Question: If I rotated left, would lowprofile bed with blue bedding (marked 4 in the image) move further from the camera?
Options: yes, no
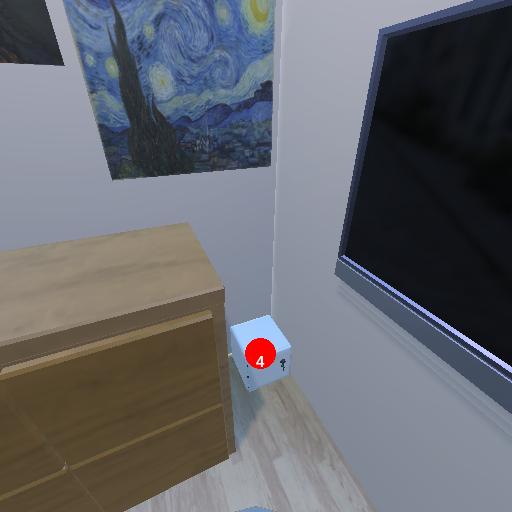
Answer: yes